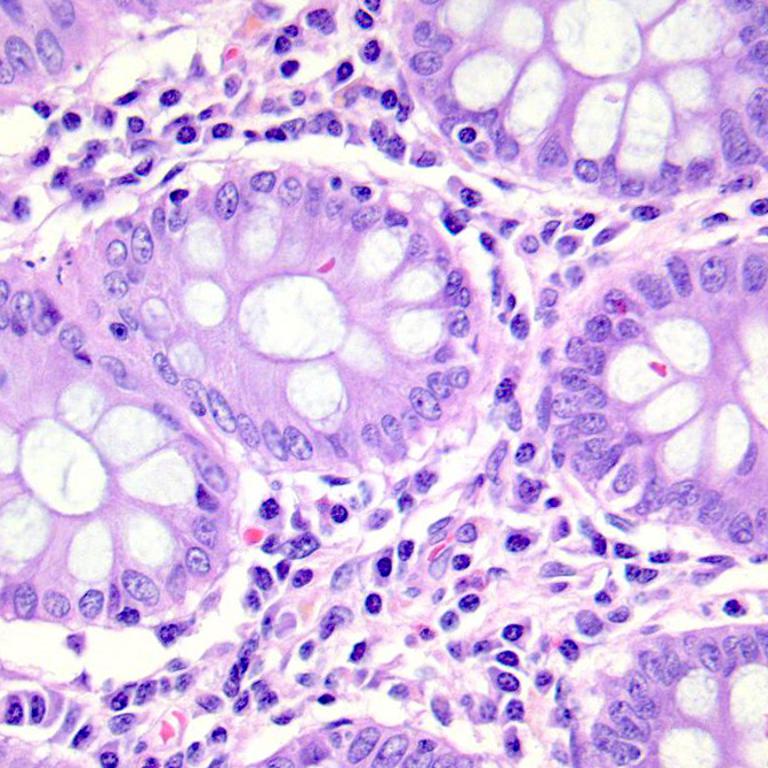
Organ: colon
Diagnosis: benign